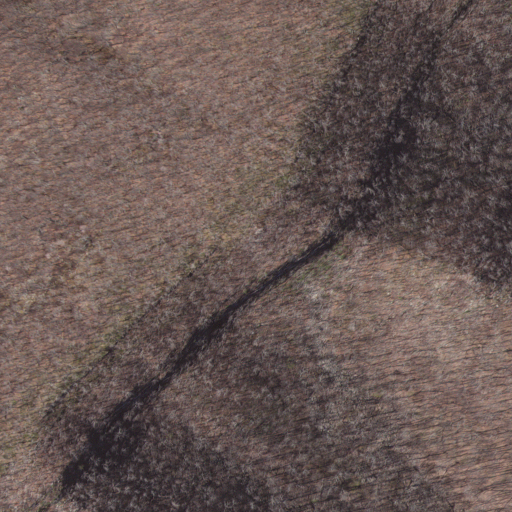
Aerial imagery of mountain in Virginia named Rich Patch Mountains containing only deciduous forest